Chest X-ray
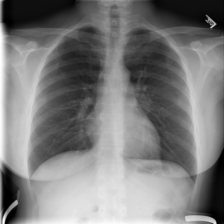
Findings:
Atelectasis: negative
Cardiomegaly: negative
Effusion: negative
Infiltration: negative
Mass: negative
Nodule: negative
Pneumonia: negative
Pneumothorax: negative
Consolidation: negative
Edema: negative
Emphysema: negative
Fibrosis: negative
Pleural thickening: negative
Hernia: negative